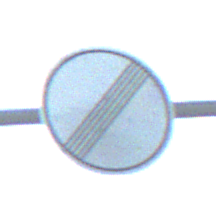
Verkehrszeichen: EndeSaemtlicherBegrenzungen
Umgebung: Outdoor, Beach
Tageszeit: SunriseSunset
Wetter: PartlyCloudy
Licht: Natural
Jahreszeit: NotSpecified
Kontrast: MediumContrast